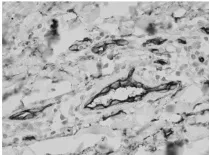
CD34.
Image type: pathology (van_gieson)